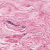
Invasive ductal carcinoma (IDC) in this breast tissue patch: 0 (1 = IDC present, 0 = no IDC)